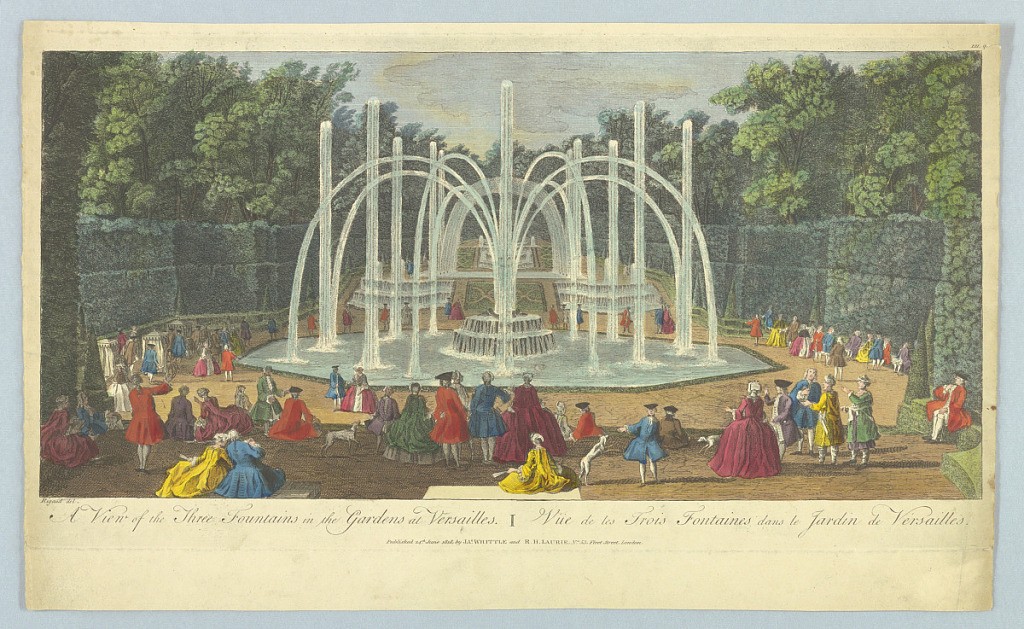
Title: A View of the Three Fountains in the Gardens at Versailles
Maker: S. Rigaud
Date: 1818
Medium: Engraving, brush and watercolor on paper
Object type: Print
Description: The three fountains, center. High shrubbery walls and trees around. Many men and women in teh foreground. Title, artists', and publisher's names below.